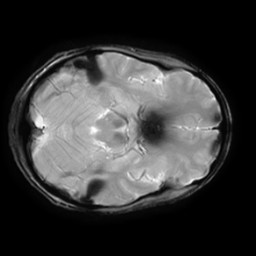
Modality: T2starw
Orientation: axial
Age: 40
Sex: female
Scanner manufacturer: ge
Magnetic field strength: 3 T
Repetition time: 0.65 s
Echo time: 0.02 s